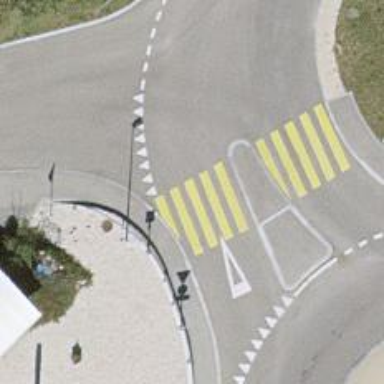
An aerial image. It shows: Marked crossing with pedestrian island.